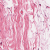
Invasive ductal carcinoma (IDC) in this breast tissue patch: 0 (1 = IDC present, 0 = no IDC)